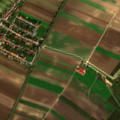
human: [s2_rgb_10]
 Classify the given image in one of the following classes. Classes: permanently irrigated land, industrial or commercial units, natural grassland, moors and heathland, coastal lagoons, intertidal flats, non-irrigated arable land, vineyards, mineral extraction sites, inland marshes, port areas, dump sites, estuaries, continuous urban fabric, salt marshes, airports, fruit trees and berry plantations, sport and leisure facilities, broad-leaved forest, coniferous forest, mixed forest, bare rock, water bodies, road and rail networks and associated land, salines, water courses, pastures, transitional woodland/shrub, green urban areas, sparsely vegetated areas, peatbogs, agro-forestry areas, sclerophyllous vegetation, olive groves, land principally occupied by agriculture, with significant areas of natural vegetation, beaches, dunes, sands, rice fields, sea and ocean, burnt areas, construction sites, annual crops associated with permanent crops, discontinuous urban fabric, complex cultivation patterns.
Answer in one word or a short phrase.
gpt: discontinuous urban fabric, non-irrigated arable land, vineyards, land principally occupied by agriculture, with significant areas of natural vegetation